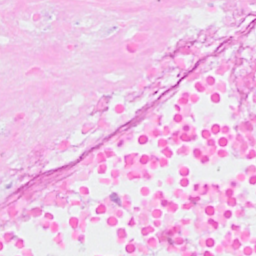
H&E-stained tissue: Breast